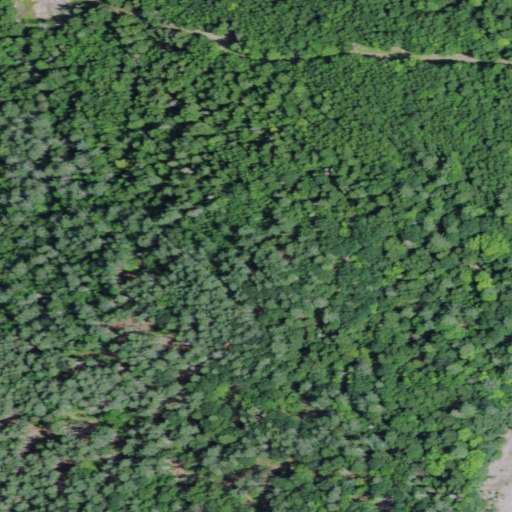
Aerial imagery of mountain in New York named Signal Hill containing evergreen forest, mixed forest, deciduous forest, pasture, barren land, and grassland